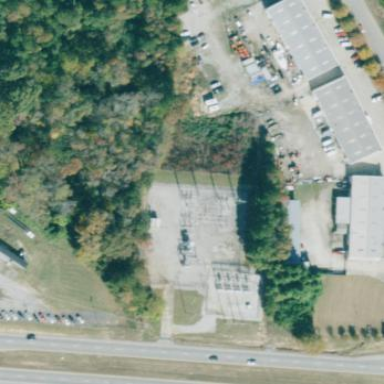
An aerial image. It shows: Distribution substation surrounded by fence.